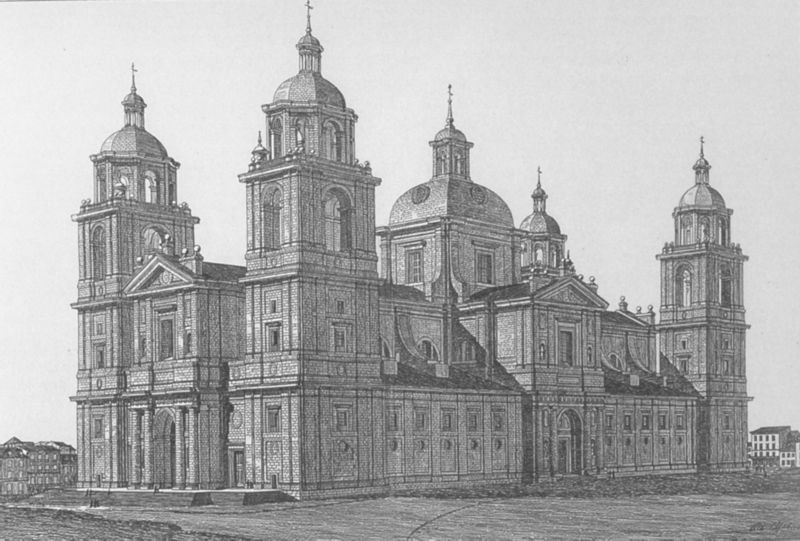
Titel: Modellzeichnung der Kathedrale von Valladolid
Künstler: Otto Schubert
Schlagwörter: stadt, fenster, säulen, zeichnung, dach, gebäude, haus, architektur, kirche, ansicht, fassade, giebel, kuppel, eingänge, kirch, kreuz, türme, schraffur, stich, bleistift, portal, portale, portikus, sakral, seiteneingang